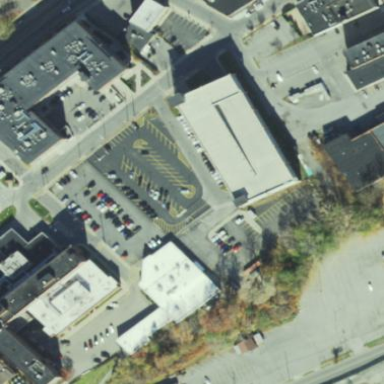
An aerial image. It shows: Multi-storey parking building with paved surface.